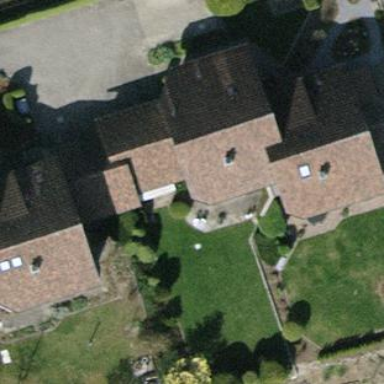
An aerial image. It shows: Terrace-style building with gabled roof.